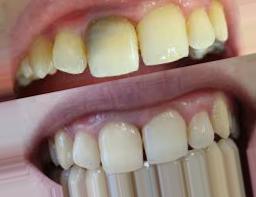
Condition: Tooth Discoloration